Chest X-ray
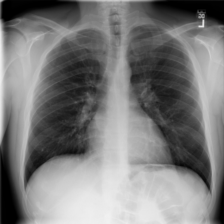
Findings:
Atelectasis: negative
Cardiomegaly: negative
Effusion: negative
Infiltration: negative
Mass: negative
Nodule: negative
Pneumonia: negative
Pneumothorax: negative
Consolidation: negative
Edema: negative
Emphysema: negative
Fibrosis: negative
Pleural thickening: negative
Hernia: negative